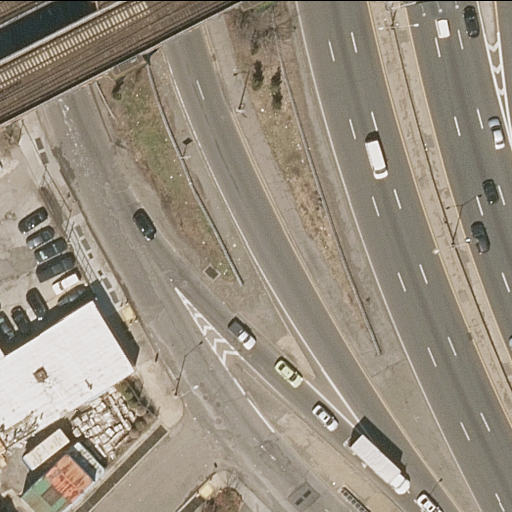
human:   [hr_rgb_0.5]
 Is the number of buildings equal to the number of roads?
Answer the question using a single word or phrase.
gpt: no

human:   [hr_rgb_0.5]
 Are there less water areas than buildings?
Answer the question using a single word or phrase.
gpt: yes

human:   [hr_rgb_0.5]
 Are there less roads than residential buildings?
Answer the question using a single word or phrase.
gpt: no

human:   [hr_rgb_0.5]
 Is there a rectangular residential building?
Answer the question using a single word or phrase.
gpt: no

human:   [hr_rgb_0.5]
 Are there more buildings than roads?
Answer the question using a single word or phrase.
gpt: no

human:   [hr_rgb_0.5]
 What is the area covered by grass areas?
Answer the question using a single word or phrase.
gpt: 0m2

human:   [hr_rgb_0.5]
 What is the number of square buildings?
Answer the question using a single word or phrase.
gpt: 0

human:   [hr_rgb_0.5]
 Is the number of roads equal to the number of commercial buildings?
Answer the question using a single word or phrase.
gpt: no

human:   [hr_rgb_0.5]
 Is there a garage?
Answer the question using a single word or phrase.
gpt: no

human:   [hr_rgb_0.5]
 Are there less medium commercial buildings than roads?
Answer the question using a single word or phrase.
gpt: yes

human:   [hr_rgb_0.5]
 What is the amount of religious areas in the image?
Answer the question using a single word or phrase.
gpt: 0

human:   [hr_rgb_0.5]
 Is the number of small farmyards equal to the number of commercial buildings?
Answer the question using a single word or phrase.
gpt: yes

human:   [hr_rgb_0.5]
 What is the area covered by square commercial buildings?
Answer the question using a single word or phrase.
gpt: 0m2

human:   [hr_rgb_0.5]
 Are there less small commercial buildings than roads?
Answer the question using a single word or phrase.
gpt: yes

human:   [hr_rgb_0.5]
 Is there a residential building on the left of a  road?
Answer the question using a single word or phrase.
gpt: yes

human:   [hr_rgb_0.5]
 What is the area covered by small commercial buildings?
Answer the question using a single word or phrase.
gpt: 0m2

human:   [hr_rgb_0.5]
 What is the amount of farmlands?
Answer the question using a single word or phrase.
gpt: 0

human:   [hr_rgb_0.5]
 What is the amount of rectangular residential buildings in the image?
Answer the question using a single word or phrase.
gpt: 0

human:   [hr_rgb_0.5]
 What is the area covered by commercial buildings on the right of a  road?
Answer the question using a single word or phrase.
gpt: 0m2

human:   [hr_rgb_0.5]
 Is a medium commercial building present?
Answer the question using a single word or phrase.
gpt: no

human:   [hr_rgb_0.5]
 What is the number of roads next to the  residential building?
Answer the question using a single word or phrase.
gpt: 9

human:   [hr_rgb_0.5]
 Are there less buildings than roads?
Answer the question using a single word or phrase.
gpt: yes

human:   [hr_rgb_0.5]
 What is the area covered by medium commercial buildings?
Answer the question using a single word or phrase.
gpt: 0m2

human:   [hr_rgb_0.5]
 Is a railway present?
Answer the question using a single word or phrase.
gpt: no

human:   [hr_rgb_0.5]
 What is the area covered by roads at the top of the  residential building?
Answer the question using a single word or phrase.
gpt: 0m2

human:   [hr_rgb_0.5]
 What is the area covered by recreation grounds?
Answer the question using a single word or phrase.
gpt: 0m2

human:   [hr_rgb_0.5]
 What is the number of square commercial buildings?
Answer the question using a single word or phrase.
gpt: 0

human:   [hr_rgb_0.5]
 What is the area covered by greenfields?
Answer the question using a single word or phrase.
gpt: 0m2

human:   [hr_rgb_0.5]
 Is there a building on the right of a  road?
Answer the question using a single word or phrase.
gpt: no

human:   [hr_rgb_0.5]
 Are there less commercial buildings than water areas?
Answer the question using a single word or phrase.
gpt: no

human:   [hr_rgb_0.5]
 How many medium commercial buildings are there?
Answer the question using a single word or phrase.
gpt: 0

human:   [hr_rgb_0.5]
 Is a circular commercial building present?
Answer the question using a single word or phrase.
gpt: no

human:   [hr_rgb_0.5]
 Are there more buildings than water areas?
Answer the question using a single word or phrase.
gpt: yes

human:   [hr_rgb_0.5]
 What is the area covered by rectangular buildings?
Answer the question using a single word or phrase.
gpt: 0m2

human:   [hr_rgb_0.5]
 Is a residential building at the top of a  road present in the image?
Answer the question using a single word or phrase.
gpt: yes

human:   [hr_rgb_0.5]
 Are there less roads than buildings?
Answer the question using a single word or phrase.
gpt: no